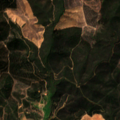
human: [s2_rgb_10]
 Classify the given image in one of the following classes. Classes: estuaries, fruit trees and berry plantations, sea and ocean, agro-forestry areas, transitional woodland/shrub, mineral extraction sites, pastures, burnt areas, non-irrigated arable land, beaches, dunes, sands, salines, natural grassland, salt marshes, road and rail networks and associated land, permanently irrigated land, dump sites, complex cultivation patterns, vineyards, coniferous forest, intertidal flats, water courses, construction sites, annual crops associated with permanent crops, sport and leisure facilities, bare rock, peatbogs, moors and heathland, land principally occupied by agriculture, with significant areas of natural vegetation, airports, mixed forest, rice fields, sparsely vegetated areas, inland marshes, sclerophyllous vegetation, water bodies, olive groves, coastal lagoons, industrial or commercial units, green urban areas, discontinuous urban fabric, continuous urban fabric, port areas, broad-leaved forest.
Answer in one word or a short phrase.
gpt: broad-leaved forest, sclerophyllous vegetation, transitional woodland/shrub